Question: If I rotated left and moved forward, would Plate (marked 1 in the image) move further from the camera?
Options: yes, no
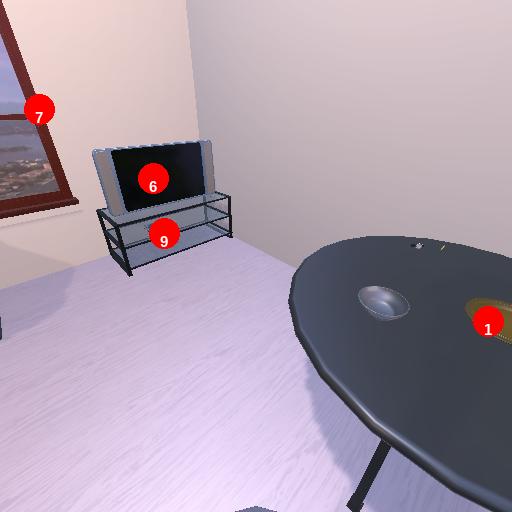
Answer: yes